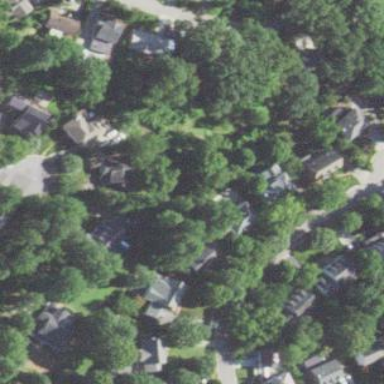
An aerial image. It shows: Residential area within neighborhood.